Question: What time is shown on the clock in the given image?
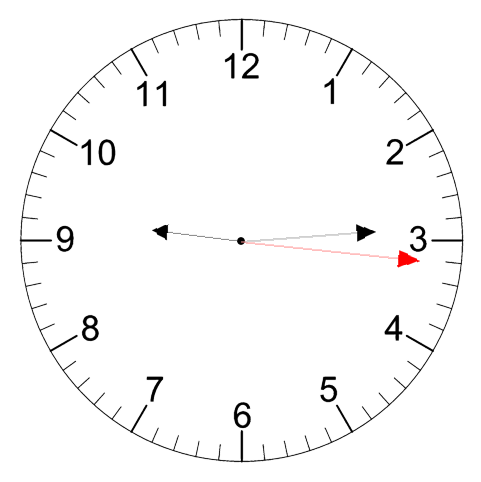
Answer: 09:14:16